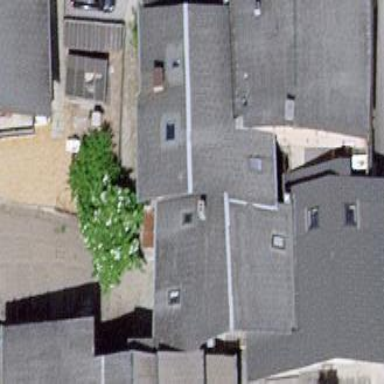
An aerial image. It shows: Simple and straightforward house.